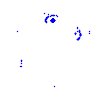
Particle: electron